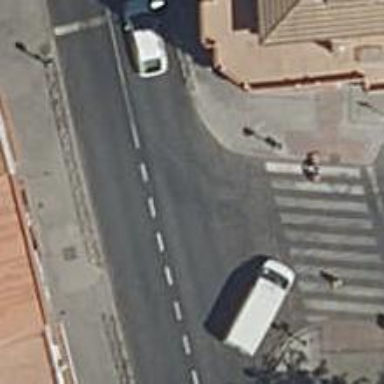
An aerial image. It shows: Road with traffic signals.